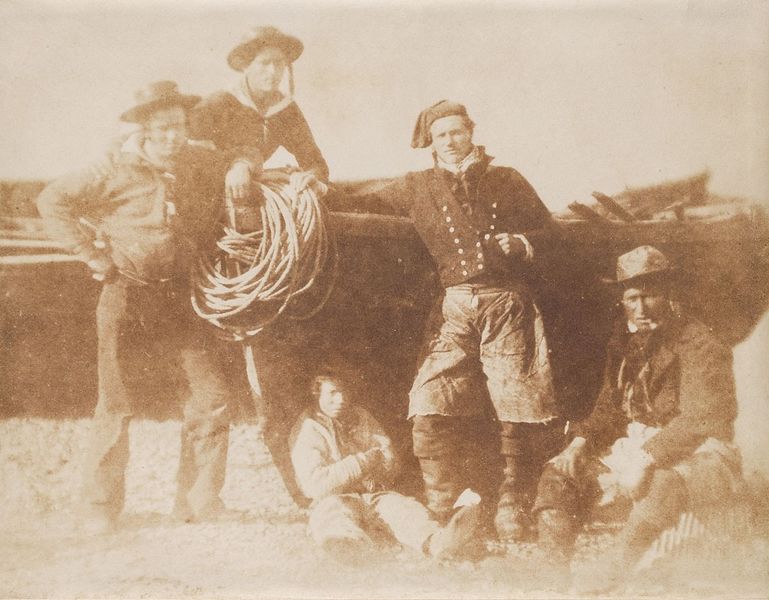
Titel: Matrosen aus England und Fischer aus Schottland
Künstler: David Octavius Hill
Standort: Hamburg
Institution: Museum für Kunst und Gewerbe Hamburg
Schlagwörter: mann, gruppenportrait, figur, boot, fischer, kutter, foto, fotografie, photographie, matrose, photo, tracht, angler, fischen, werkzeuge, lichtbild, volkstracht, dokumentarfotografie, marinesoldat, bildwerke, angewandte und bildende kunst, hessische systematik, schwarzweißpositivverfahren, silbersalzverfahren, schwarzweißfotografie, porträtfotografie, porträtphotographie, berichtende, gruppenporträt, pannotypie, kalotypie, talbotypie, angelgerät, fischereigerät, fischfanggerät